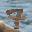
Label: 7